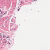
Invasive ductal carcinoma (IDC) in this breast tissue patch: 0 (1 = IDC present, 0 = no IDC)